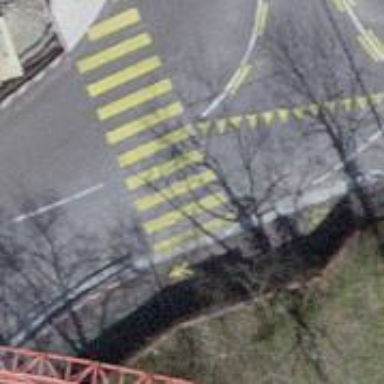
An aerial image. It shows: Uncontrolled zebra crossing with yellow markings.